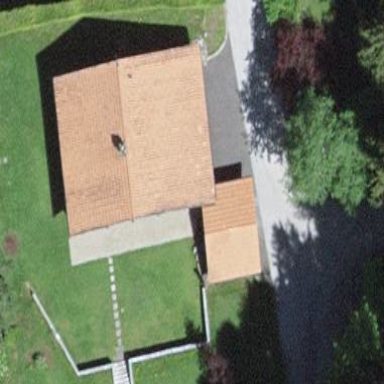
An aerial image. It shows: Simple house.